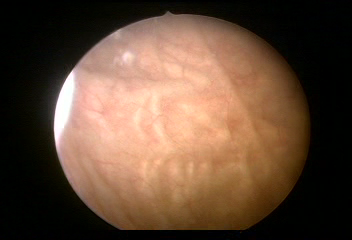
Modality: WLC
Class: Normal mucosa
Bladder cancer association: No